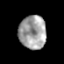
Tissue: prostate
Cell type: T cells
Senescence score: 0.2938
Nuclear area (px): 890
Mean DAPI intensity: 161.053